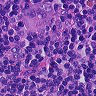
Metastatic tissue present: yes